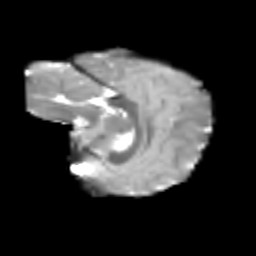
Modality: T2w
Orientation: sagittal
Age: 6
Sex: female
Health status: healthy